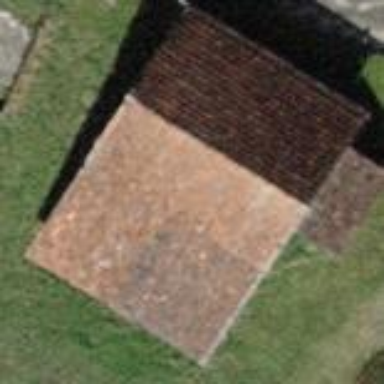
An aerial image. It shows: Gabled roof on farm auxiliary building.